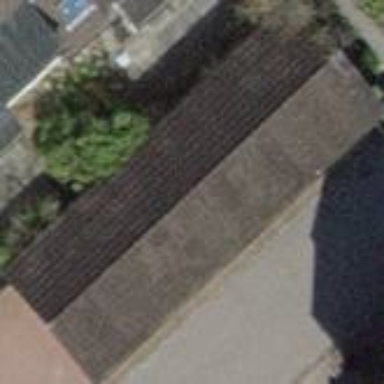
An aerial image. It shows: Roofed parking area.